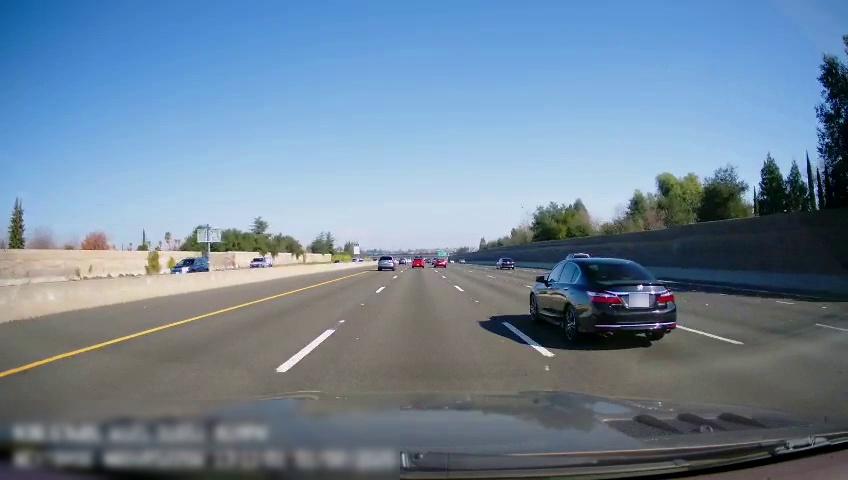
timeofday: Day
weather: Sunny
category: Drivable Space
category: Vehicles | SUV
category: Vehicles | SUV
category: Vehicles | Car
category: Vehicles | Car
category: Vehicles | Car
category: Vehicles | SUV
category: Vehicles | SUV
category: Vehicles | Truck
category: Vehicles | Car
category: Lanes | Alternate Lane
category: Lanes | Current Lane
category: Lanes | Current Lane
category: Lanes | Alternate Lane
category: Lanes | Alternate Lane
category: Lanes | Alternate Lane
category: Lanes | Alternate Lane
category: Traffic | Signs